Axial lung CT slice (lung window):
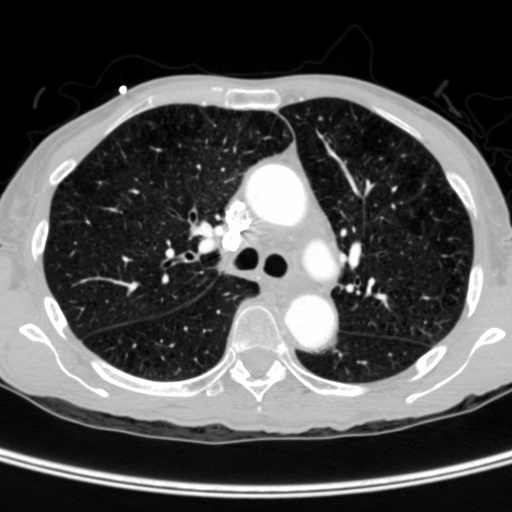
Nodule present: no